Interaction volume radius: 10 \u00c5
Interaction volume height: 10 \u00c5
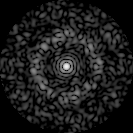
Disorder parameter: 0.8316